Question: I'm trying to append the rows and header to an HTML table element using 'onclick' event of button defined in HTML document. Although it successfully adds the header and rows, it fails to align the first element of the row with the header, and the page renders the table in a format like this :

Below is the JavaScript method for updating/adding records to table by appending rows and a header:
'''
function updateTable(){
var usr = JSON.parse(localStorage.getItem('user'));
var i = testObject.length-1;
var header = document.createElement("th");
var usernode = document.createElement("td");
var usertext = document.createTextNode("Username");
usernode.appendChild(usertext);
header.appendChild(usernode);
var enode = document.createElement("td");
var etext = document.createTextNode("Email");
enode.appendChild(etext);
header.appendChild(enode);
var pnode = document.createElement("td");
var ptext = document.createTextNode("Password");
pnode.appendChild(ptext);
header.appendChild(pnode);
var lnode = document.createElement("td");
var ltext = document.createTextNode("Location");
lnode.appendChild(ltext);
header.appendChild(lnode);
var onode = document.createElement("td");
var otext = document.createTextNode("Organization");
onode.appendChild(otext);
header.appendChild(onode);
var noder = document.createElement("tr");
var nodeu = document.createElement("td");
var textu = document.createTextNode(usr[i].uname);
nodeu.appendChild(textu);
noder.appendChild(nodeu);
var nodee = document.createElement("td");
var texte = document.createTextNode(usr[i].email);
nodee.appendChild(texte);
noder.appendChild(nodee);
var nodep = document.createElement("td");
var textp = document.createTextNode(usr[i].pass);
nodep.appendChild(textp);
noder.appendChild(nodep);
var nodel = document.createElement("td");
var textl = document.createTextNode(usr[i].loc);
nodel.appendChild(textl);
noder.appendChild(nodel);
var nodeo = document.createElement("td");
var texto = document.createTextNode(usr[i].org);
nodeo.appendChild(texto);
noder.appendChild(nodeo);
if(document.getElementById("t").querySelector("th")==null){
document.getElementById("t").appendChild(header);
}
document.getElementById("t").appendChild(noder);
clear();
}
'''
'''
<!DOCTYPE html>
<head>
<link rel="stylesheet" type="text/css" href="form.css">
</head>
<body>
<script src="form.js"></script>
<p id="test"></p>
<div id="userdiv">
<input type="text" placeholder="Username" id="uname">
</div>
<div id="maildiv">
<input type="text" placeholder="Email" id="email">
</div>
<div id="passdiv">
<input type="text" placeholder="Password" id="pass">
</div>
<div id="locdiv">
<input type="text" placeholder="Location" id="loc">
</div>
<div id="orgdiv">
<input type="text" placeholder="Organization" id="org">
</div>
<div id="gen">
<input type="radio"/> Male
<input type="radio"/> Female
</div>
<button id="submit" onclick="save()">Submit</button>
<table id="t" border="1">
</table>
</body>
</html>
'''
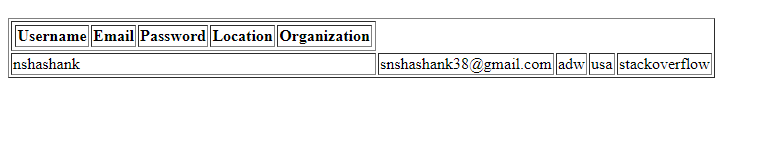
Answer: You are using the wrong element for the header.
"TH" is the equivalent for "TD", it's a cell, it goes inside a "TR".
You are adding TDs inside a TH, you actually need to add THs inside a TR. So change your 'createdElement('th')' with 'createElement('tr')' and the 'createElement('td')' with 'createElement('th')'.
I'd also recommend you to use THEAD and TBODY tags inside your table.